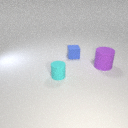
large purple rubber cylinder to the right of small cyan rubber cylinder